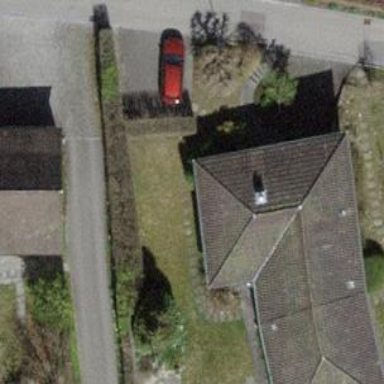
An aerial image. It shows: Detached building.